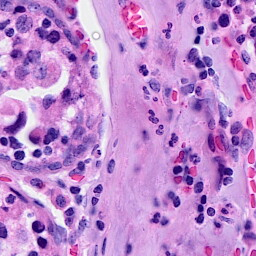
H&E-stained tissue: Breast